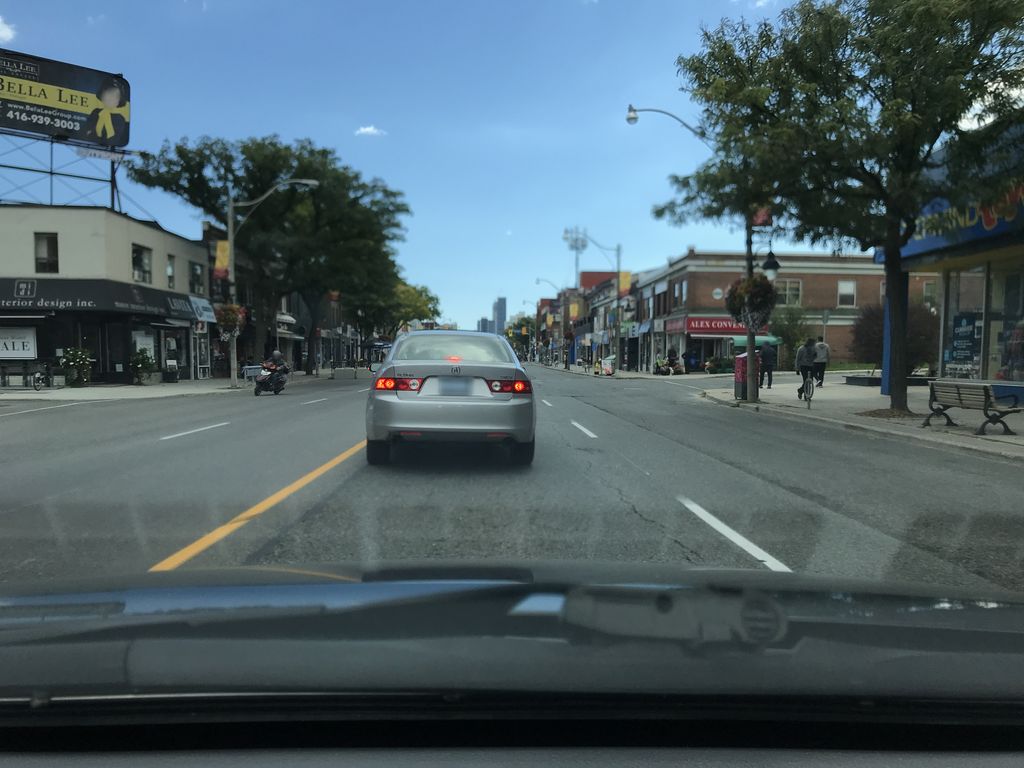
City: toronto